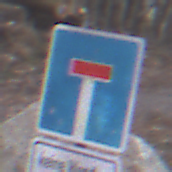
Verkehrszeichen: Sackgasse
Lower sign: HinweisGeaenderteVorfahrtVerkehrsfuehrungVerkehrsregelung3
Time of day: Midday
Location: Outdoor (Nature)
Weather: Overcast
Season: Autumn
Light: Natural